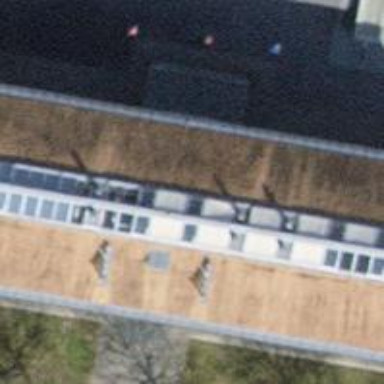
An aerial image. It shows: Public building.